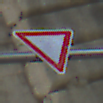
Verkehrszeichen: VorfahrtGewaehren
Umgebung: Outdoor, Urban
Tageszeit: Midday
Wetter: Clear
Licht: Natural
Jahreszeit: NotSpecified
Kontrast: LowContrast